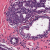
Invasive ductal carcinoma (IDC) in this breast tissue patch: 0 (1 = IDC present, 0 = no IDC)